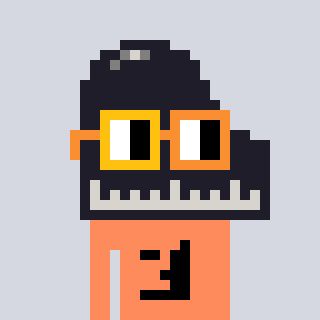
a pixel art character with square yellow and orange glasses, a piano-shaped head and a peachy-colored body on a cool background